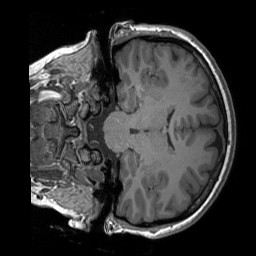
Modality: T1w
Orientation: coronal
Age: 18
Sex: female
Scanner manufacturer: siemens
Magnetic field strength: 3 T
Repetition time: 1.9 s
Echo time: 0.00243 s